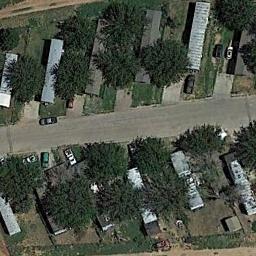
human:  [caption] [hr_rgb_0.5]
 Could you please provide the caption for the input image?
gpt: There are lush trees and neat mobile homes on both sides of the road .

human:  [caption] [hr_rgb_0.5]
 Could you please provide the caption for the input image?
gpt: The mobile home park is on the grass next to some trees and road .

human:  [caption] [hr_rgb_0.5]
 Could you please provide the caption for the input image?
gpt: The mobile home park has some neatly arranged mobile homes and trees on the grass and a road goes through the mobile home park .

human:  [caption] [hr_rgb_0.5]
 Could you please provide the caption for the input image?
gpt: There are many trees in the mobile home park .

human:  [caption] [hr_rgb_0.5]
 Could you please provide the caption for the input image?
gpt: There are some buildings and green trees in the mobile home park .